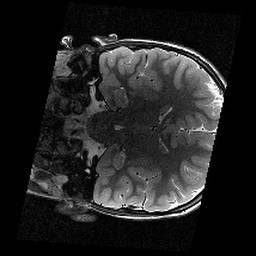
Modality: T2w
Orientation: coronal
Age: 9
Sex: male
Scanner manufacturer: siemens
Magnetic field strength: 3 T
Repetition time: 9.23 s
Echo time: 0.067 s